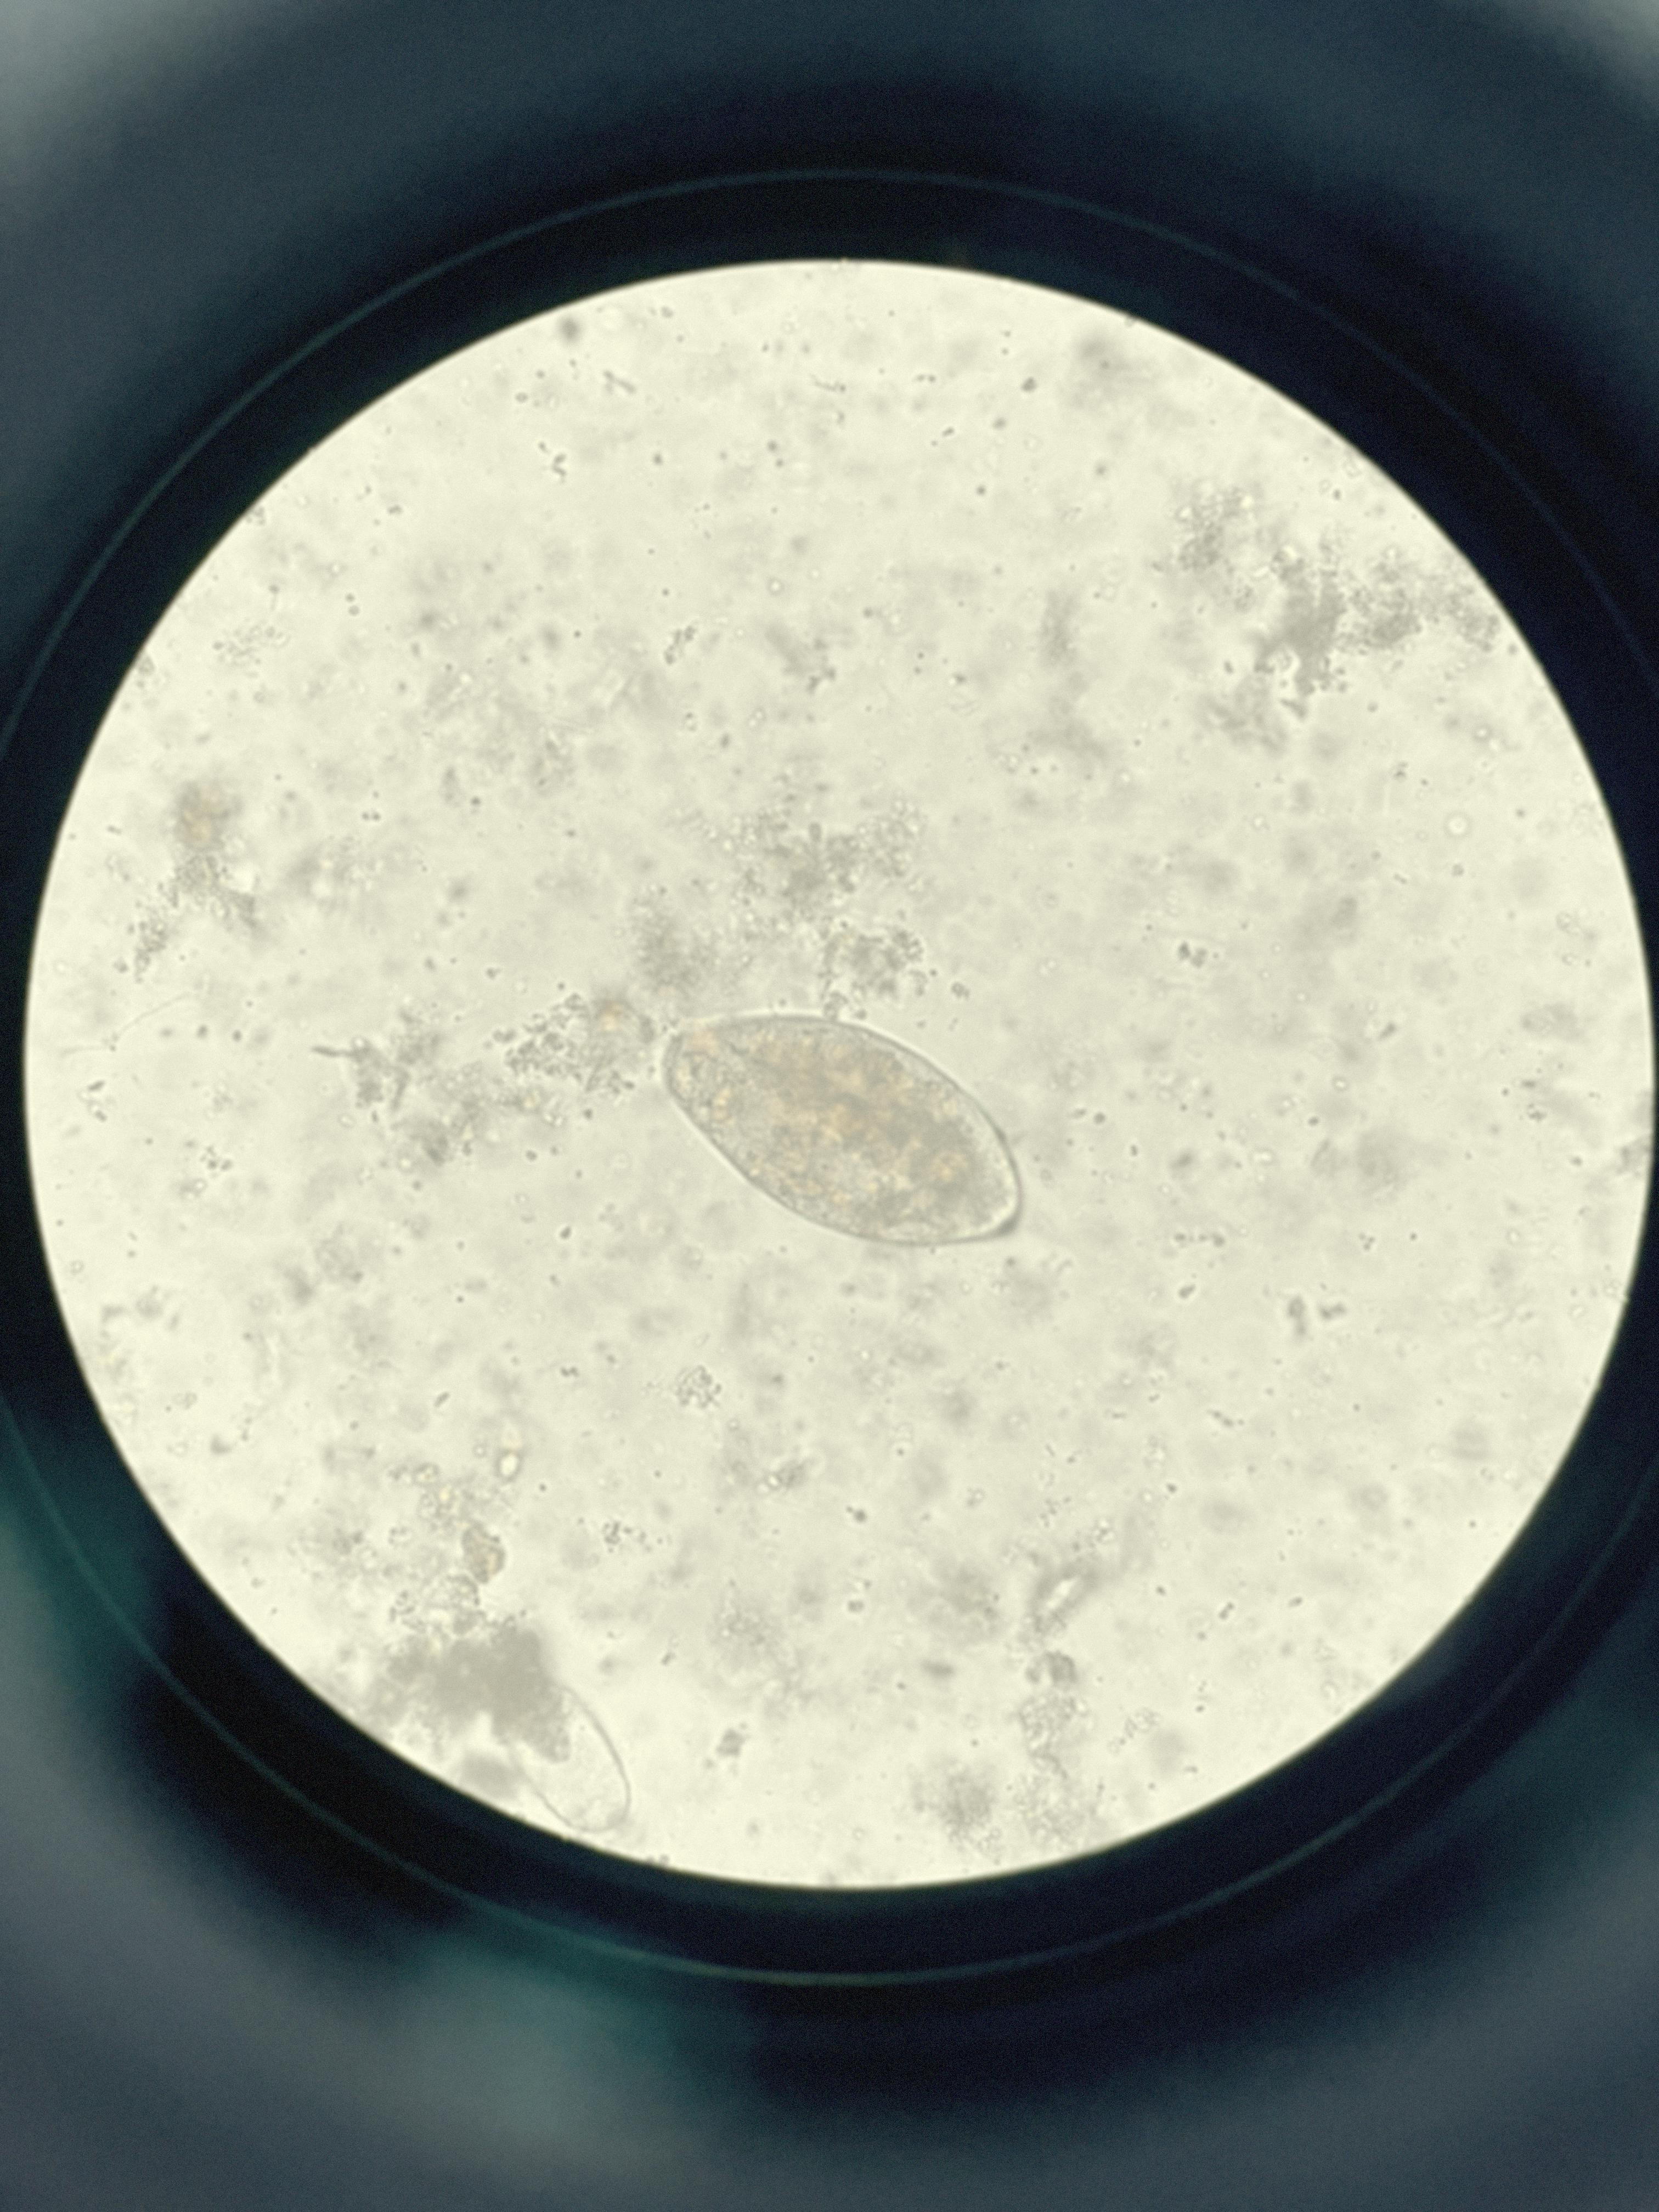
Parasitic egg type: Fasciolopsis buski